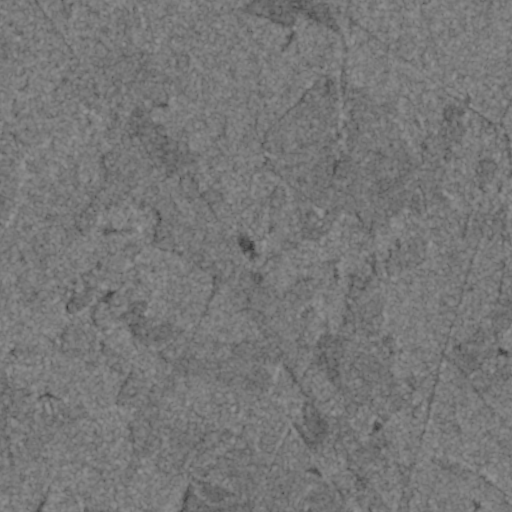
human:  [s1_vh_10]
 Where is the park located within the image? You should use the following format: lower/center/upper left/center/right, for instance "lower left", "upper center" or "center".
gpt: The park is located in the upper center of the image.
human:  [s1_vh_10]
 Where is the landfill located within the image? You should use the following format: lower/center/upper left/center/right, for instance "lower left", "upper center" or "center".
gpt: There is no landfill in the image.

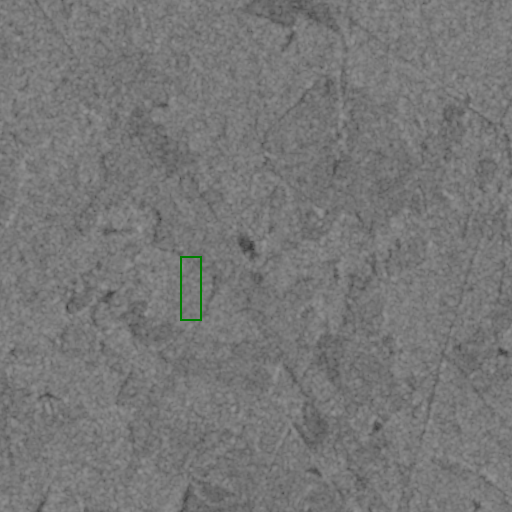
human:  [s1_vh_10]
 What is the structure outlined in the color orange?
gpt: There is no orange outline.
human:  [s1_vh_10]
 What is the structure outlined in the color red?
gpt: There is no structure outlined in red.